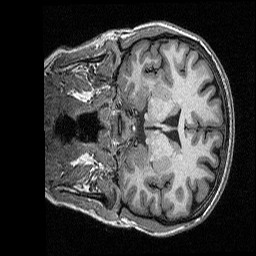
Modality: T1w
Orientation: coronal
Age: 25
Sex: female
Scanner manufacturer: siemens
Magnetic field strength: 3 T
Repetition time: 2.3 s
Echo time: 0.00298 s